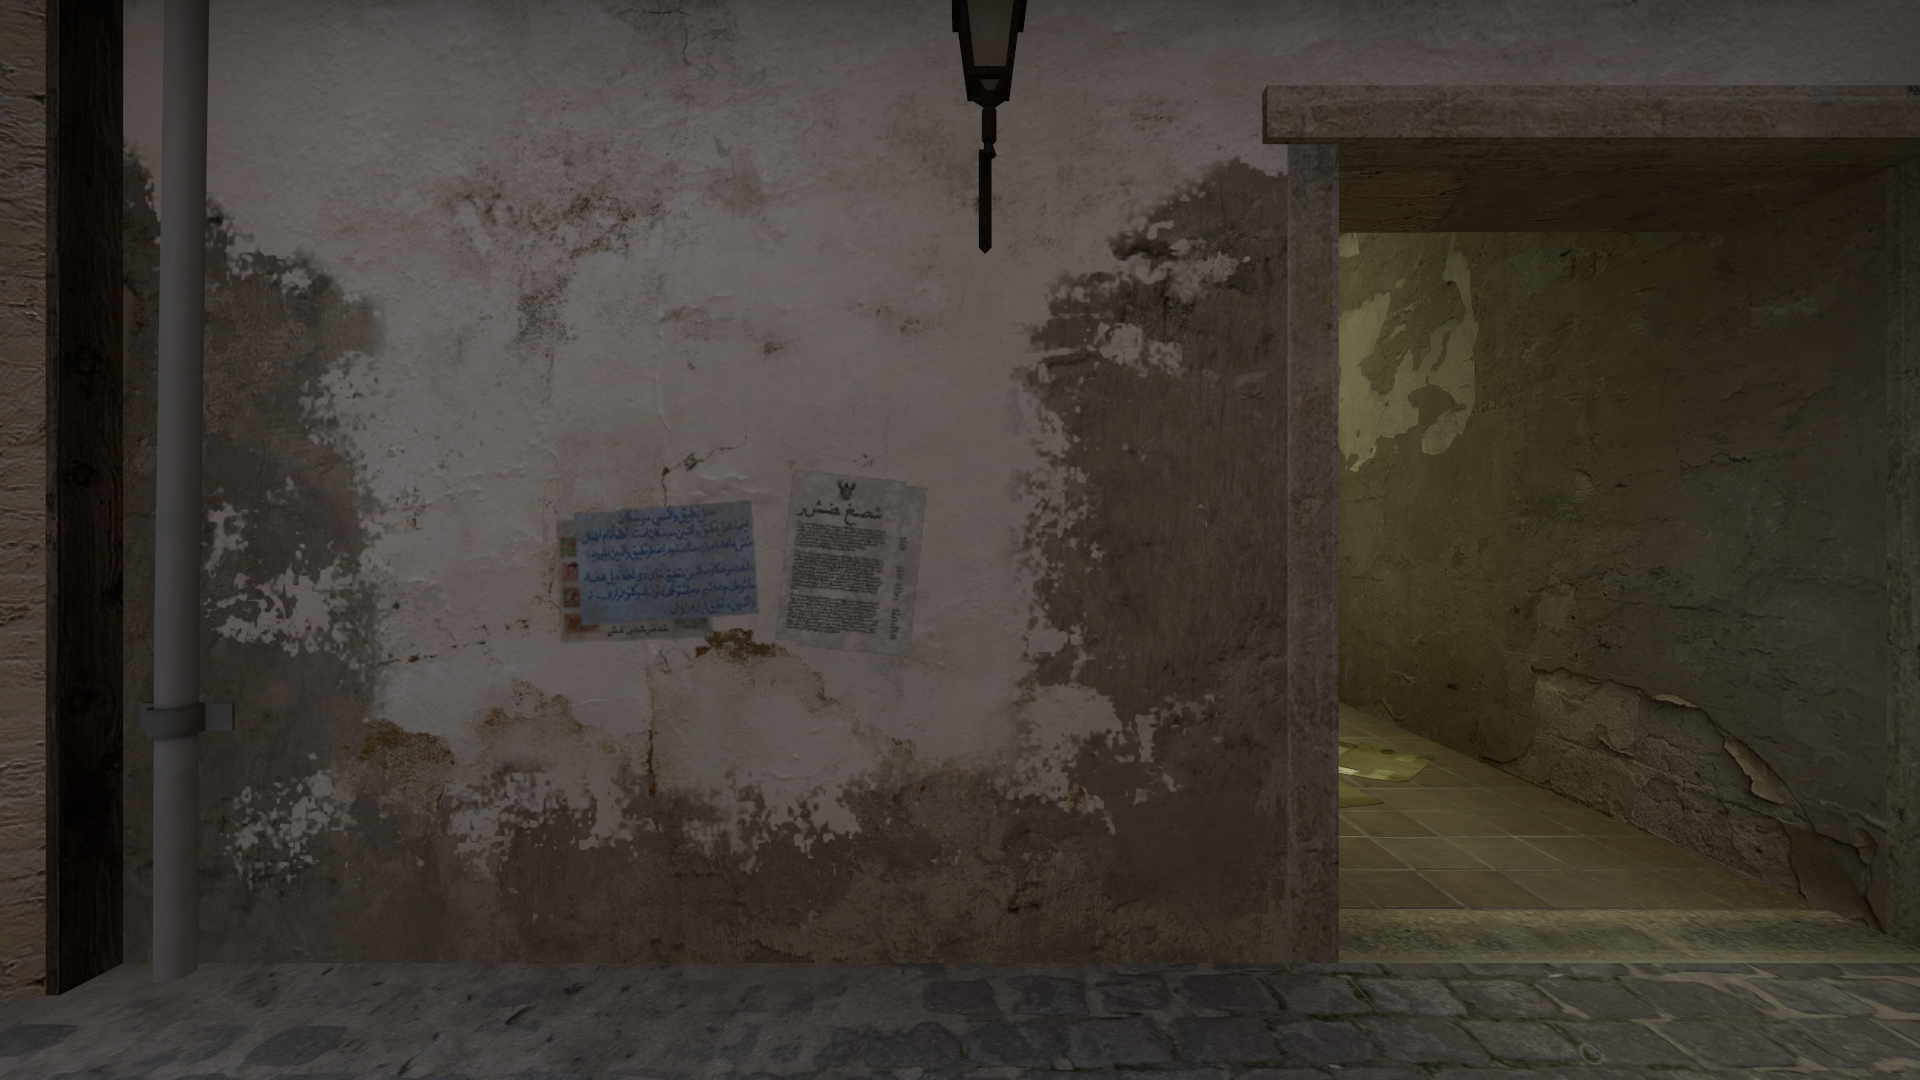
Map: de_mirage